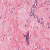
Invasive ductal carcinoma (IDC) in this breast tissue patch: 0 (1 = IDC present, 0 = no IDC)